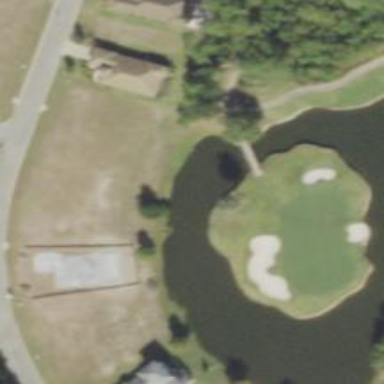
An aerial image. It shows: Grassy area designated as golf fairway.